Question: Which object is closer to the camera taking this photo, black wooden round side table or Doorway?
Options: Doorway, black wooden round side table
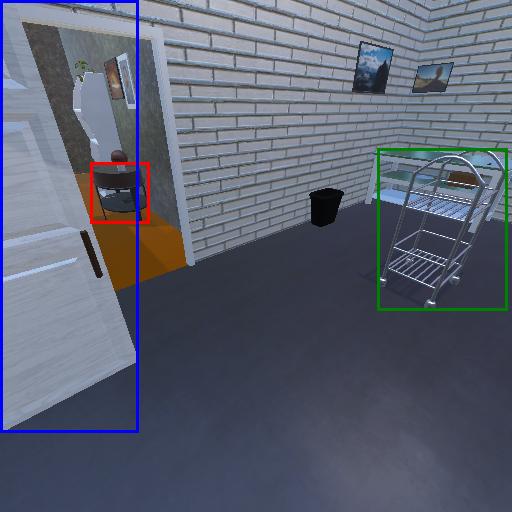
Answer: Doorway